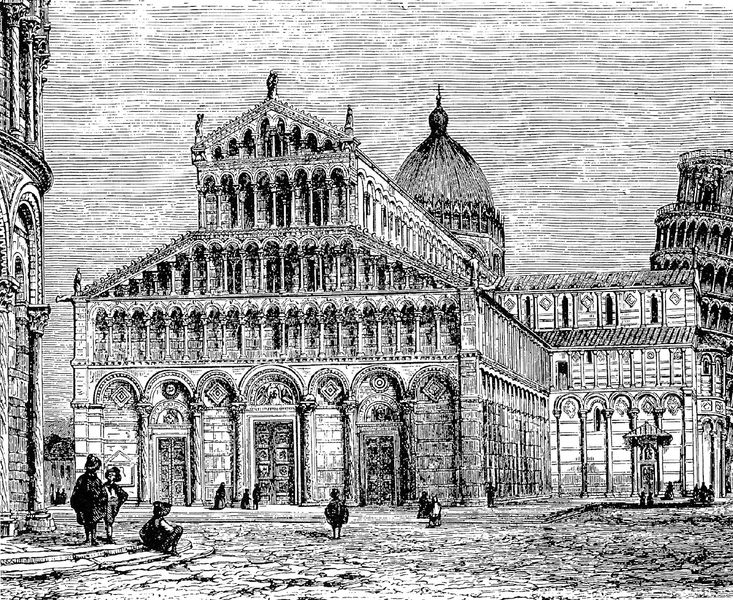
Titel: Dom zu Pisa
Standort: Pisa, Dom (EU - I - Toskana)
Schlagwörter: himmel, weiß, menschen, fenster, hut, schwarz, straße, säule, säulen, tür, zeichnung, gebäude, kirche, gotik, kinder, turm, bogen, italien, passanten, pflaster, türen, giebel, platz, kuppel, treppe, stufen, tor, bögen, gehsteig, dom, druck, schraffur, radierung, stich, kathedrale, linoleum, mittelalter, etagen, gothik, schief, schraffierung, pisa, piazza, schiefer turm, toor